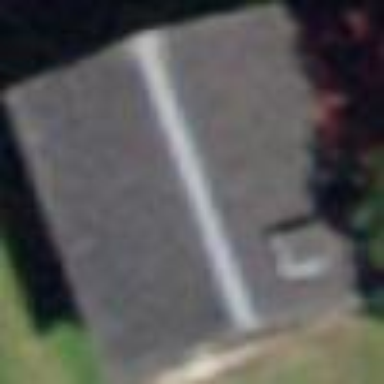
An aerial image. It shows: Shed building with gabled roof.